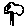
Label: tree